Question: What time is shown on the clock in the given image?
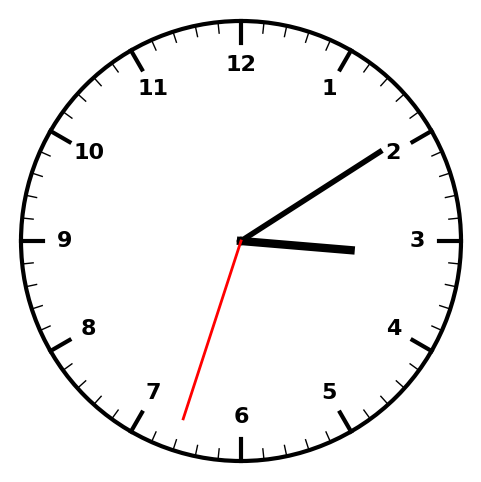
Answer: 03:09:33